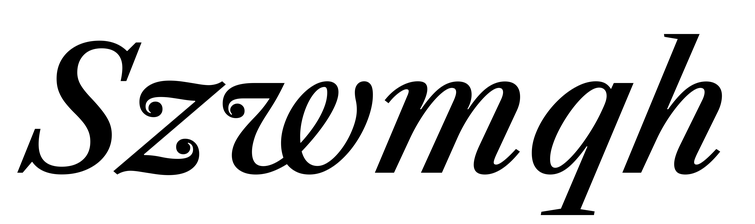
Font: LibreCaslonText-Italic_Medium_Italic